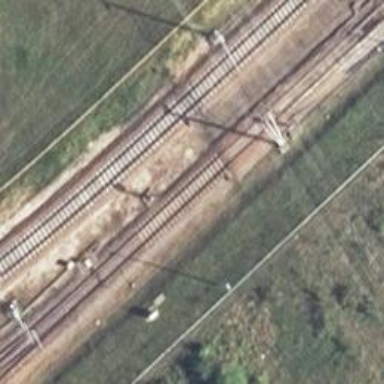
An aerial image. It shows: Railway switch.